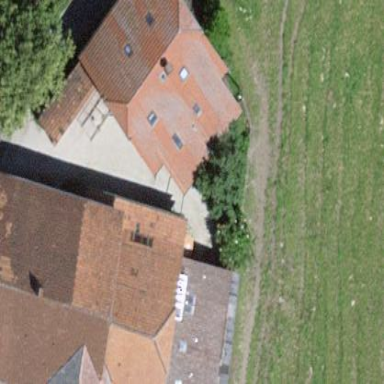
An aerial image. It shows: Farm building.